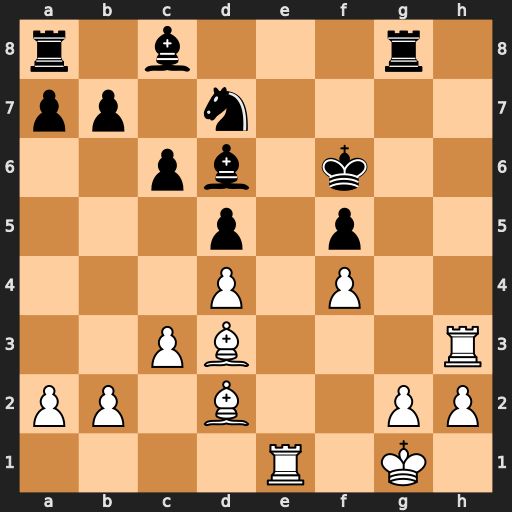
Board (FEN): r1b3r1/pp1n4/2pb1k2/3p1p2/3P1P2/2PB3R/PP1B2PP/4R1K1
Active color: w
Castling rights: -
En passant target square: -
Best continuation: Rh6+ Rg6 Rxg6+ Kxg6 Re6+ Kf7 Rxd6